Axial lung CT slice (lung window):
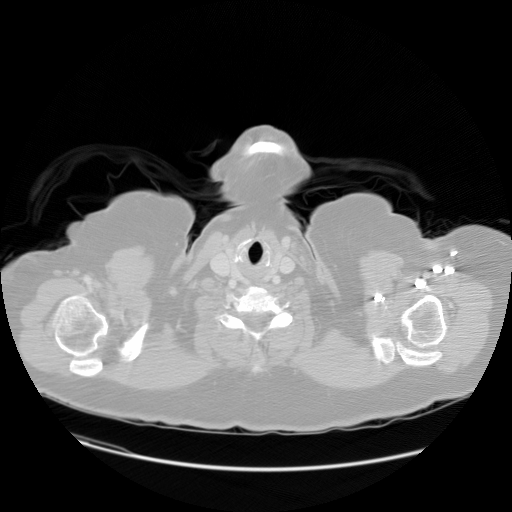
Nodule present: no